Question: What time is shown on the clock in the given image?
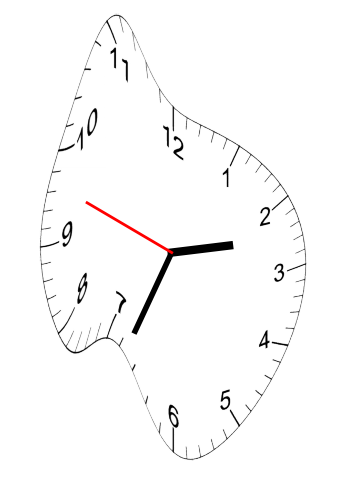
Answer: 02:33:48